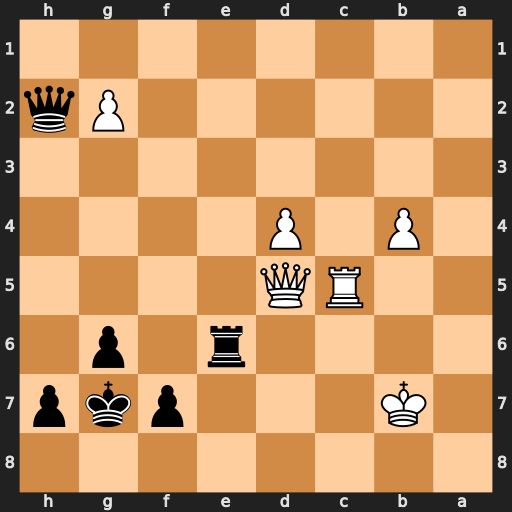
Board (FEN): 8/1K3pkp/4r1p1/2RQ4/1P1P4/8/6Pq/8
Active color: b
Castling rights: -
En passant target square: -
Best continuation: Re7+ Ka6 Qb8 Qe5+ Rxe5